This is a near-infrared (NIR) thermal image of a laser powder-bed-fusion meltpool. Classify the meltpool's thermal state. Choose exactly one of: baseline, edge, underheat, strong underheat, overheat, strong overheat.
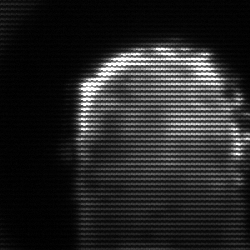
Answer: baseline